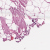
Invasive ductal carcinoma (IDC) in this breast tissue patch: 0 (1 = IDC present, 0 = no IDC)